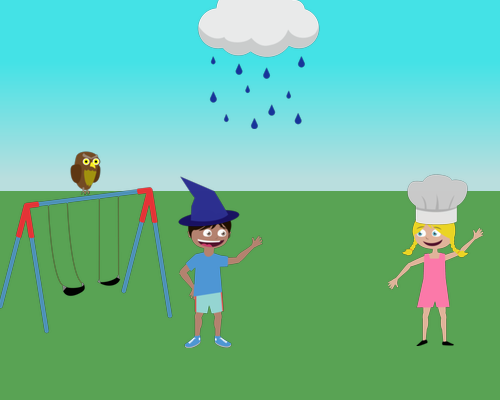
half medium raining cloud in the center of sky small swing owl in middle pole medium kids a dude on the right of swing with witch hat pointing left hat and a girl far right one arm up facing left her hat is and she is happy standing